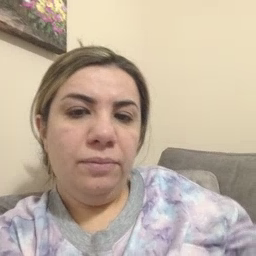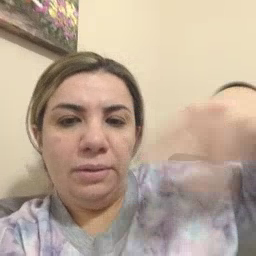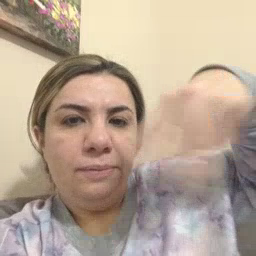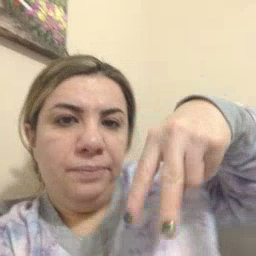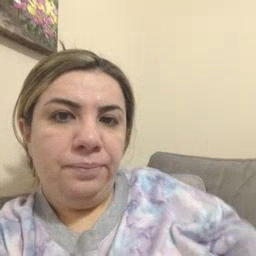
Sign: dance